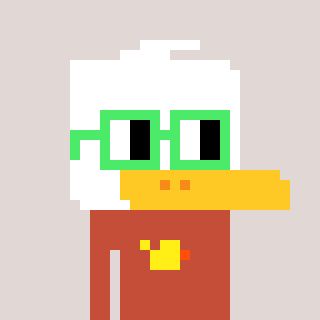
a pixel art character with square light green glasses, a duck-shaped head and a rust-colored body on a warm background